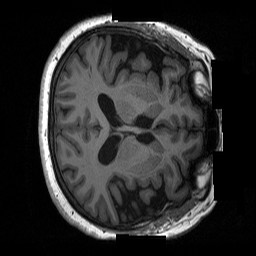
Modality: T1w
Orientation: axial
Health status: ill
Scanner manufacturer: siemens
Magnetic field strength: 3 T
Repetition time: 2.3 s
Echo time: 0.00226 s